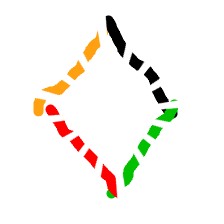
Shape: rhombus